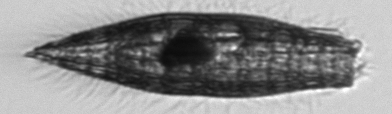
Label: Tiarina_fusus